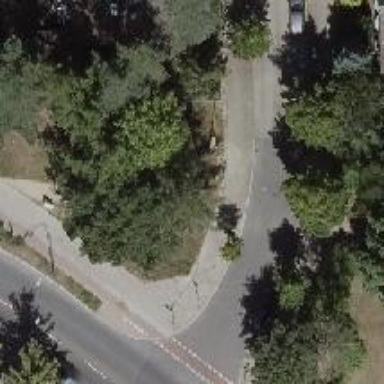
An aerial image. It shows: Sidewalk along the footway.